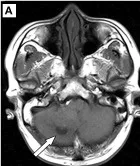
(A-D) Results of preoperative MRI. Patchy long T1 and long T2 signal intensities existed in the bilateral cerebellar hemispheres and vermis. Solid/cystic confounding signal intensities were observed in the enhanced lesion of right cerebellar hemisphere. The solid portion showed iso-T1 and T2 signal intensities, while cystic portion was long T1 and long T2 signal intensities. Enhanced scanning showed remarkable enhancement in solid portion and no enhancement in cystic portion of the mass. The brain stem was compressed, and the fourth ventricle became narrow. The supratentorial ventricle system expanded, with the tonsillar hernia intruded into the spinal canal. The central canal of the cervical cord expanded and strip-shaped long T1 and long T2 signal intensities was found at the level of C2-C6.
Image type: radiology (mri)